Question: I have a table as bellow which is a sceenshot of the laptops assigned to company employees!
I need to query the laptop computers that are assigned to employee for the first time so that I know for how long the laptop has been used! something like:
'''
2 2 1 J45C3R1 2011-11-24
2 2 2 99W33N1 2012-04-03
2 4 42 YKLK118944 2009-07-10
2 4 42 YKLK059498 2010--3-24
'''
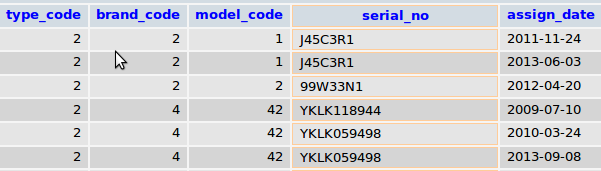
Answer: '''
SELECT type_code,brand_code,model_code,serial_no, MIN(assign_date)
FROM yourTable
GROUP BY type_code,brand_code,model_code,serial_no
'''